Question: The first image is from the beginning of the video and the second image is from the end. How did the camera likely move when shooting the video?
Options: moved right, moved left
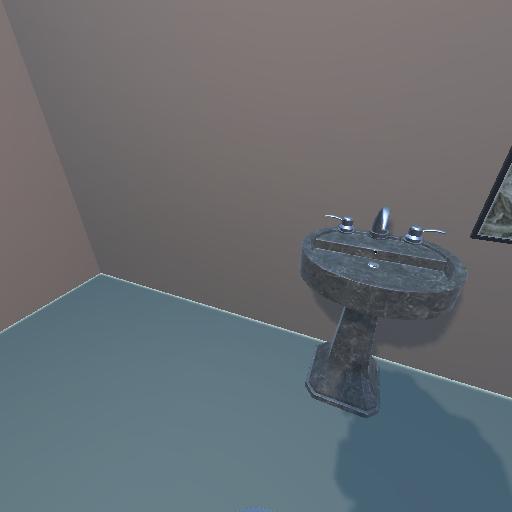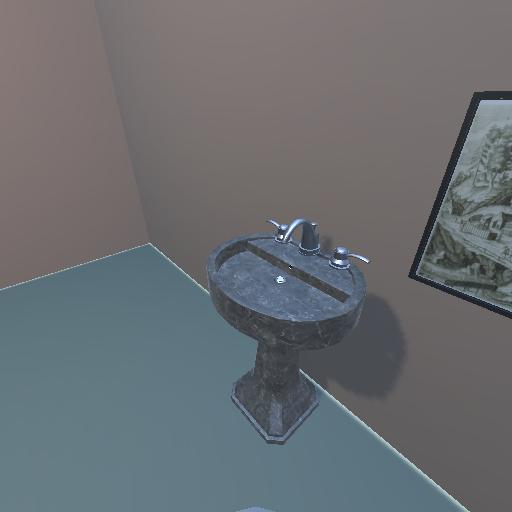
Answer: moved right